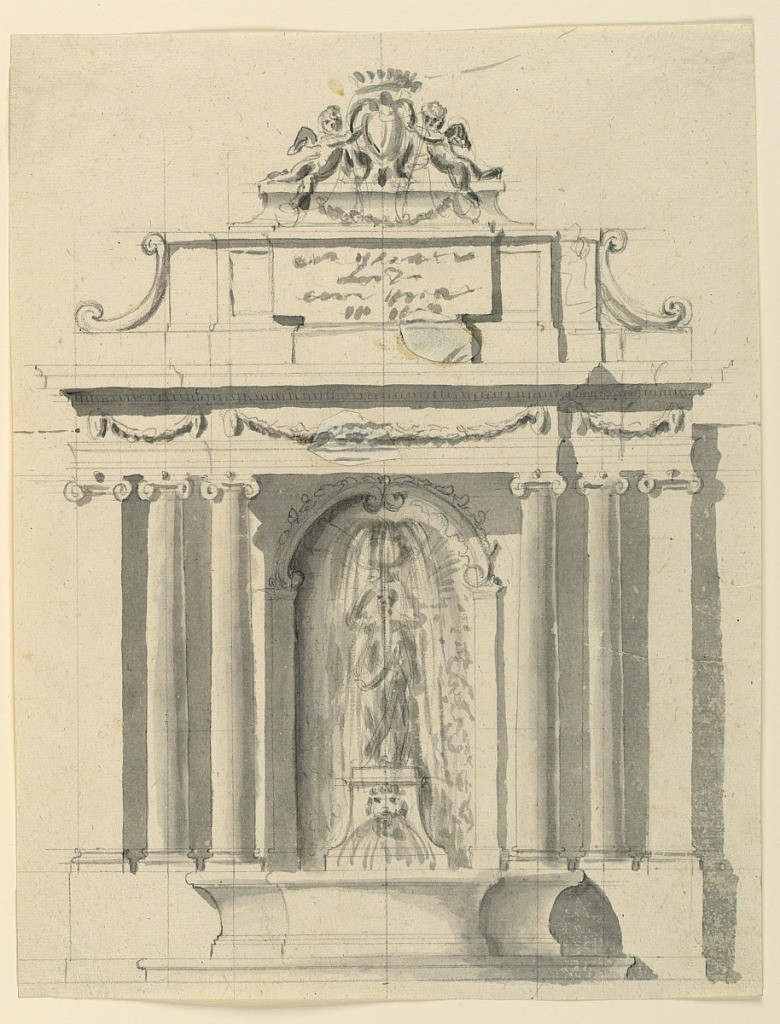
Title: Wall Fountain
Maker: Giuseppe Valadier, Italian, 1762–1839
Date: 1775
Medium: Graphite, brush and gray wash on laid paper
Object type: Drawing
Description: A wall fountain probably intended as terminus of a villa garden allée. A fountain in a niche: water showers from above over a statue and jets from a mask beneath into a projecting basin. These are flanked by pairs of attached Ionic Columns and a pair of Ionic pilasters which support a simple entablature decorated with swags. Above, an attic with space for a tablet with inscription, between large volutes at each end. At top, an escutcheon and crown supported by putti.